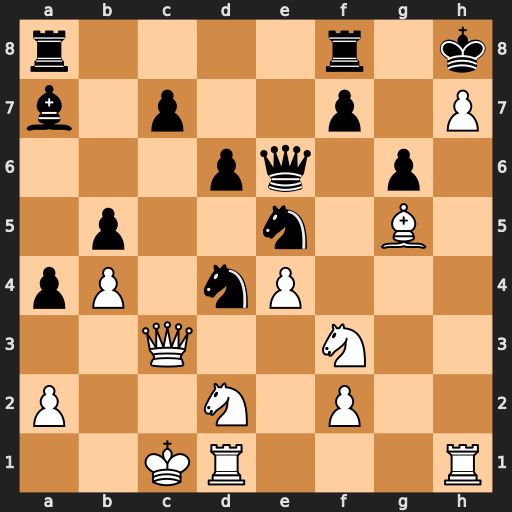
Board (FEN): r4r1k/b1p2p1P/3pq1p1/1p2n1B1/pP1nP3/2Q2N2/P2N1P2/2KR3R
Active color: w
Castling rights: -
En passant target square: -
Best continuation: Nxd4 Bxd4 Qxd4